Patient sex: M
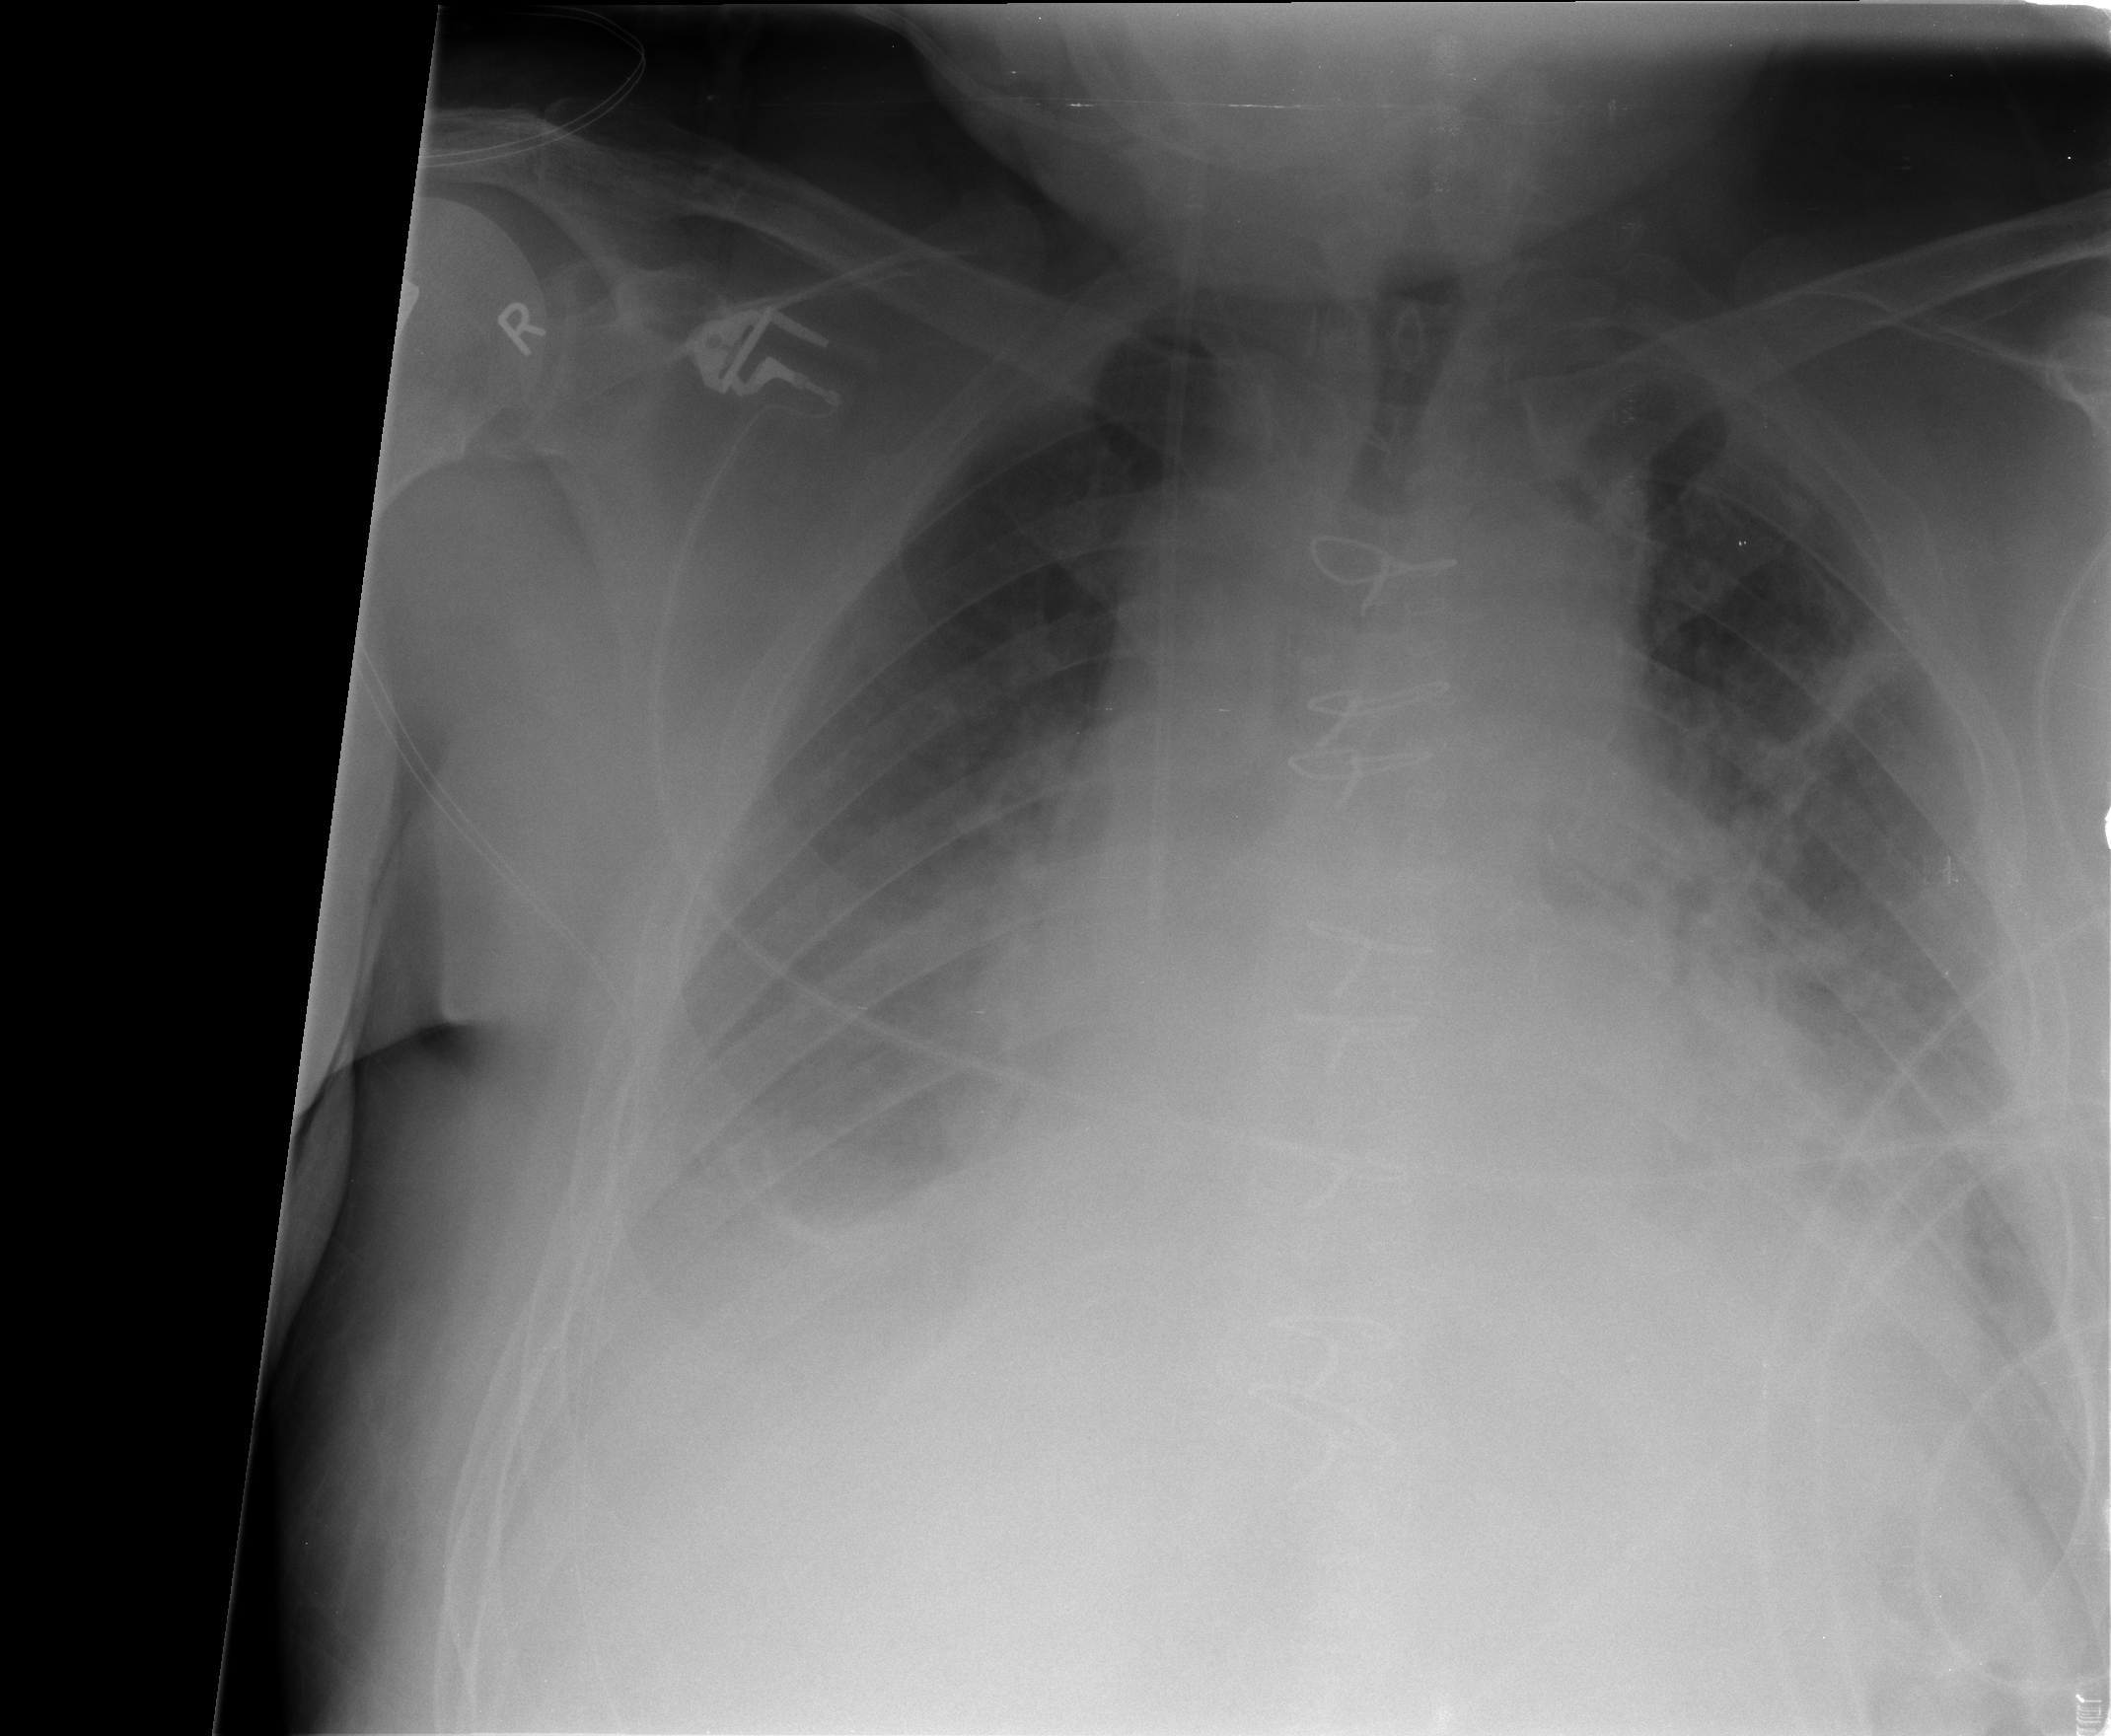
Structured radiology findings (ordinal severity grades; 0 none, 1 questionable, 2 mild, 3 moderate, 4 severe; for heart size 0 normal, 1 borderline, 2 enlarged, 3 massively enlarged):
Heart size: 2
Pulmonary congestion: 2
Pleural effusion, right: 2
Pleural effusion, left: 2
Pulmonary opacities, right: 1
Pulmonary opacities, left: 1
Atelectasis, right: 2
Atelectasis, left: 2